Interaction volume radius: 5 \u00c5
Interaction volume height: 15 \u00c5
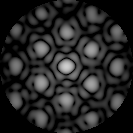
Disorder parameter: 0.2822